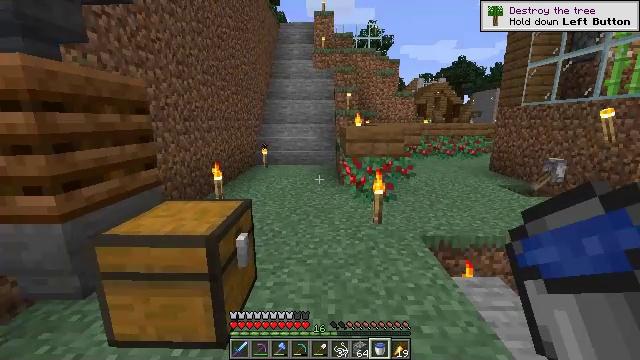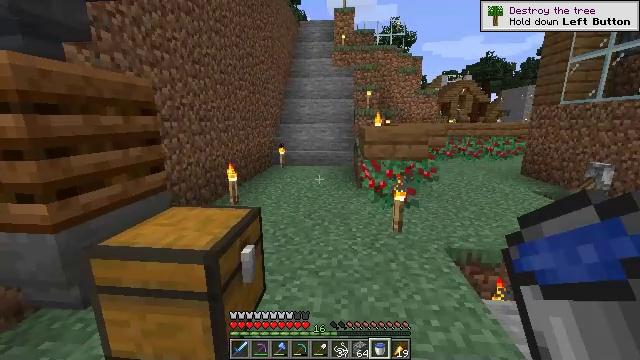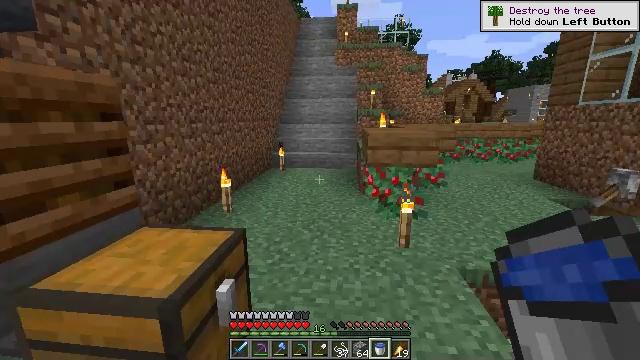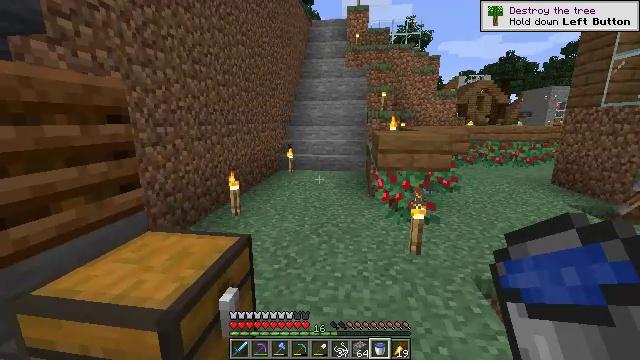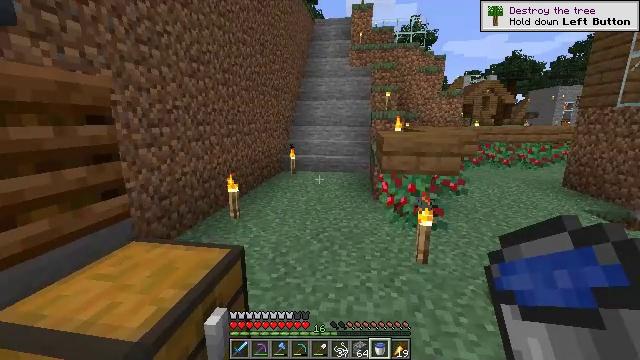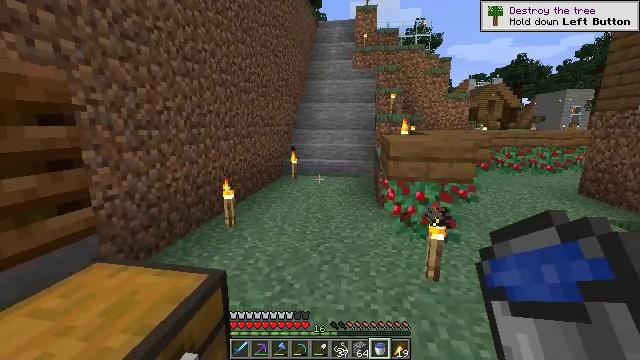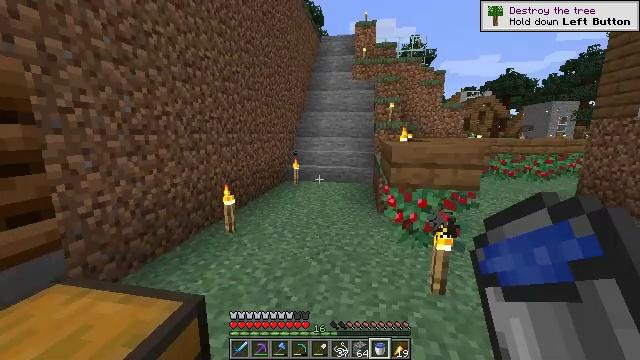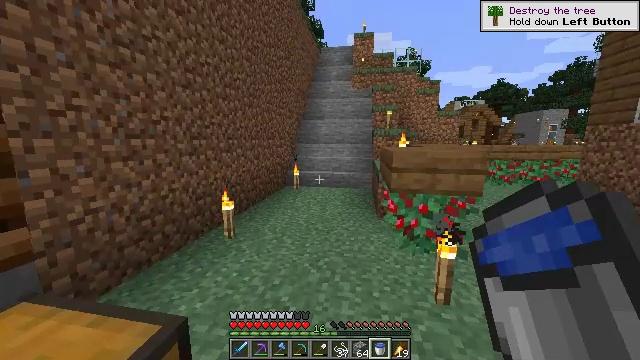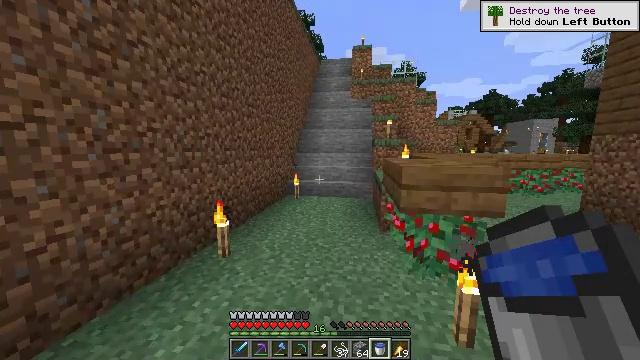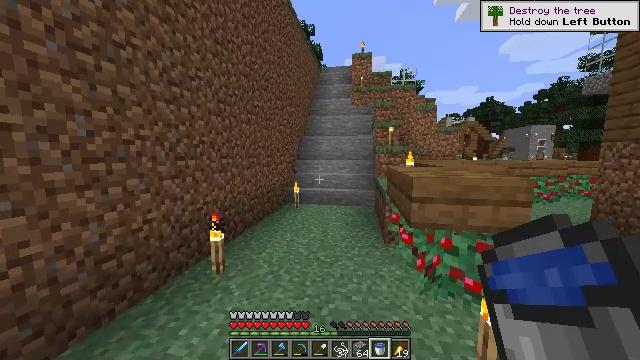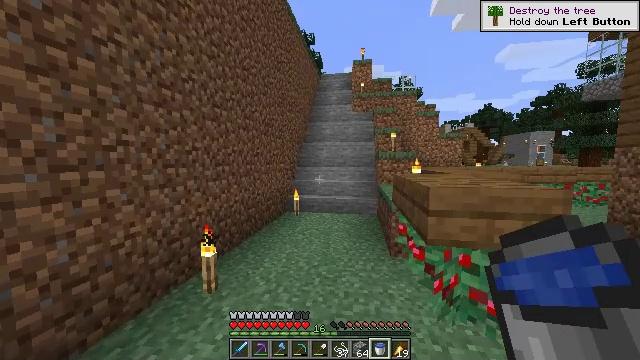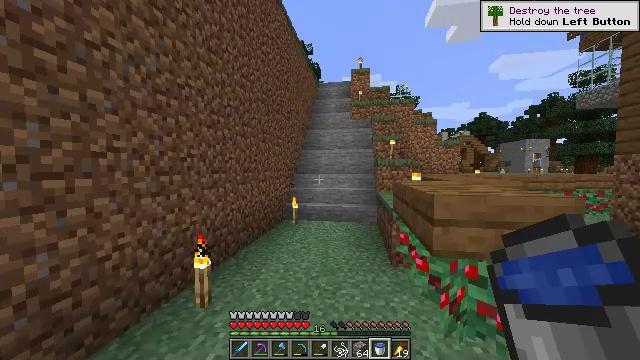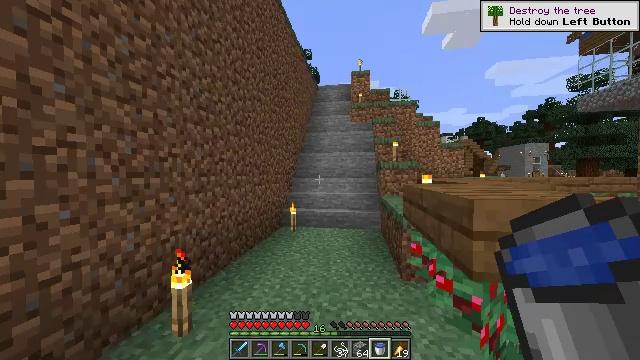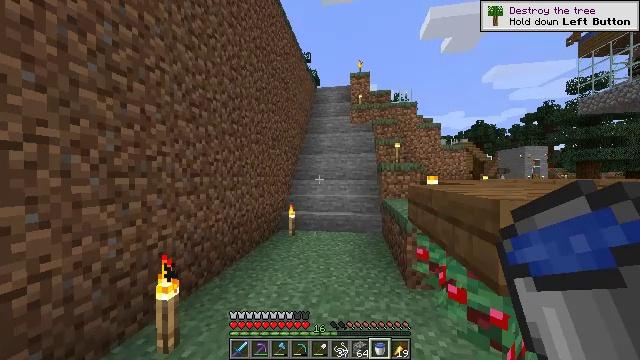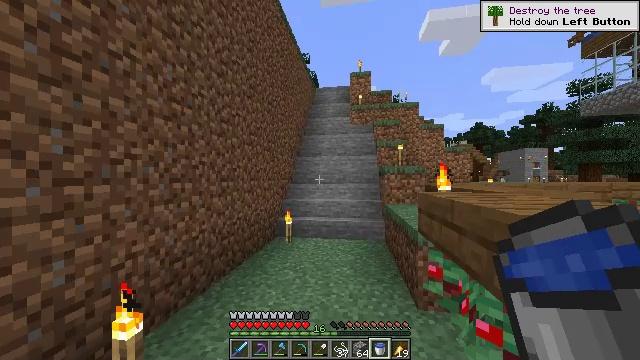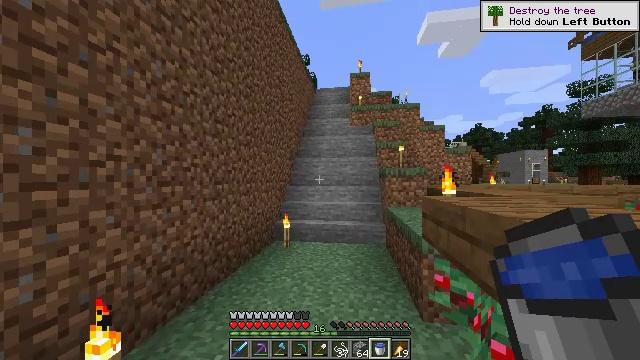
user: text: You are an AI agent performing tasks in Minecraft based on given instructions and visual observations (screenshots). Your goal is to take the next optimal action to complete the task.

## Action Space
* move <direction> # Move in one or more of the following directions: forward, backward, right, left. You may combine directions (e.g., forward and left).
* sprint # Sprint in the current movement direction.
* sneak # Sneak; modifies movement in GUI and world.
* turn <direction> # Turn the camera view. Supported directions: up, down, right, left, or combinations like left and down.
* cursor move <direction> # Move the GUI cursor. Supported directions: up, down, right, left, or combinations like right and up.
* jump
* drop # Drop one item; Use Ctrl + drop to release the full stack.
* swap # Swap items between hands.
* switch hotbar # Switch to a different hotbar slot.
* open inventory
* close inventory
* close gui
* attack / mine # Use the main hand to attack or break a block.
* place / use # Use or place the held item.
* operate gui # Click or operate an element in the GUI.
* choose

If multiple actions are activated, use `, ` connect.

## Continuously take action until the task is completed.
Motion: motion action
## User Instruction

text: Attack the torch to pick it up.
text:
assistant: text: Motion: move forward, turn left
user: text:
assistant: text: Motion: move forward
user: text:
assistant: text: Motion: move forward, turn left
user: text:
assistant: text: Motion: move forward
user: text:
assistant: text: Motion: move forward, sprint
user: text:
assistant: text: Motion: move forward, sprint
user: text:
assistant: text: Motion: move forward, sprint, turn up
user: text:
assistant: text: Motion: move forward, sprint, turn up
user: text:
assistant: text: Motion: move forward, sprint, turn up
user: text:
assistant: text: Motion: move forward, sprint, turn up
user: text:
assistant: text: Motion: move forward, turn up
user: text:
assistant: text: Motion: move forward, turn up
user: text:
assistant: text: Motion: move forward
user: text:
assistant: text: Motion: move forward
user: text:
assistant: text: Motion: move forward
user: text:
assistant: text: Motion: move forward, turn up
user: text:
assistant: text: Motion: move forward, turn right and up
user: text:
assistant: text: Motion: move forward
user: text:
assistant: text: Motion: move forward
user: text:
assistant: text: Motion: move forward
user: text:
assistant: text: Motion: move forward
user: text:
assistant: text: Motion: move forward, sprint
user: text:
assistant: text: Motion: move forward, sprint
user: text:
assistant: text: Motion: move forward, sprint
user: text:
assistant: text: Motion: move forward, sprint
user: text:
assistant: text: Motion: move forward, sprint
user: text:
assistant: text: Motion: move forward
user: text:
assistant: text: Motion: move forward
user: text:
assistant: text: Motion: move forward
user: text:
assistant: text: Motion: move forward